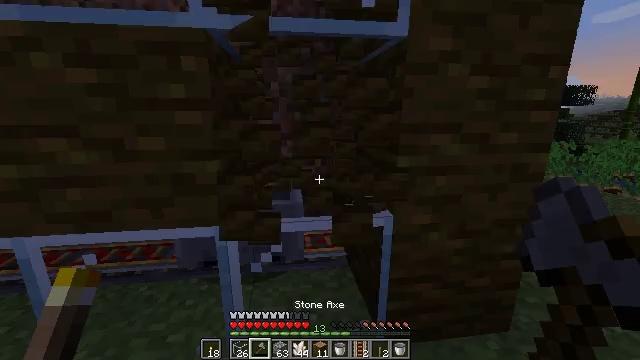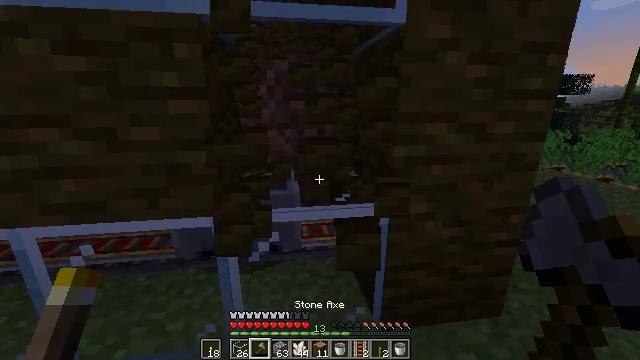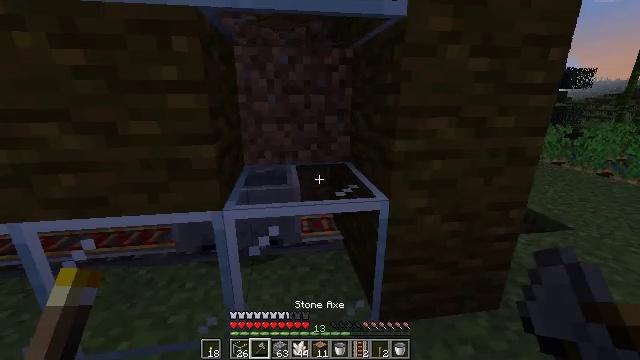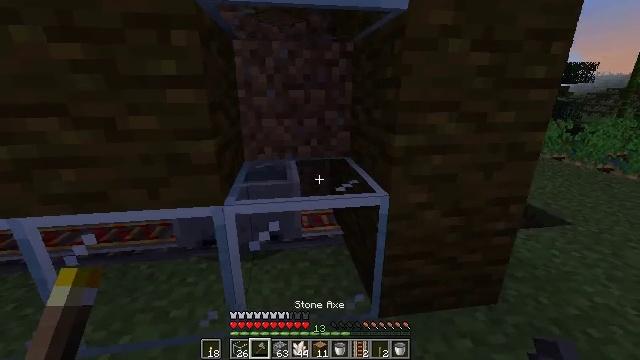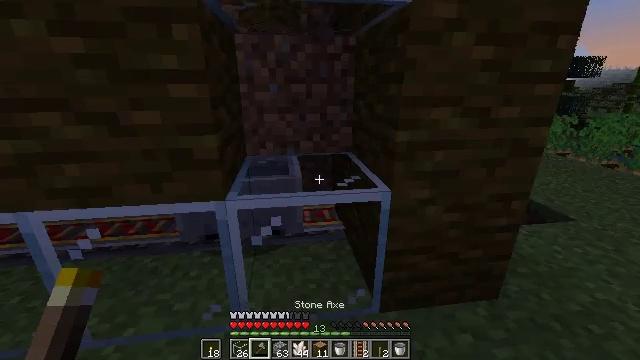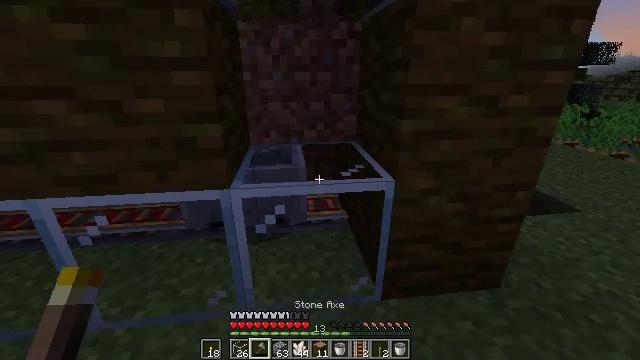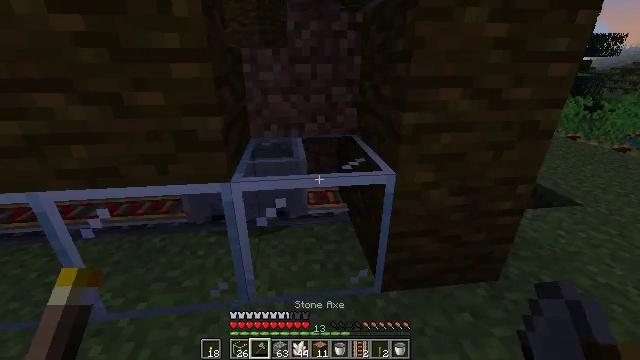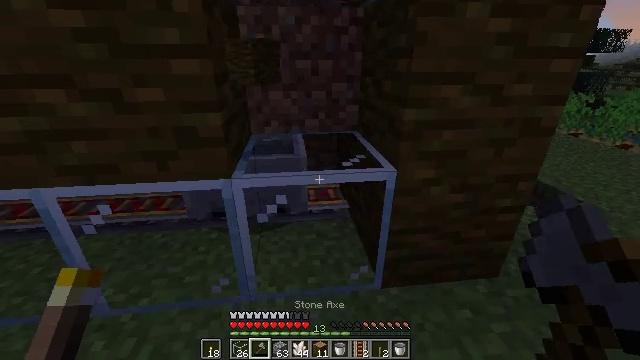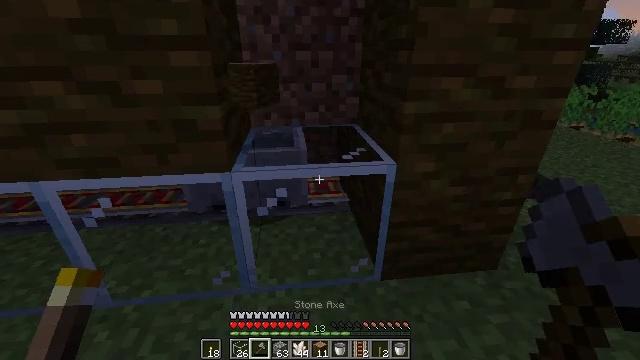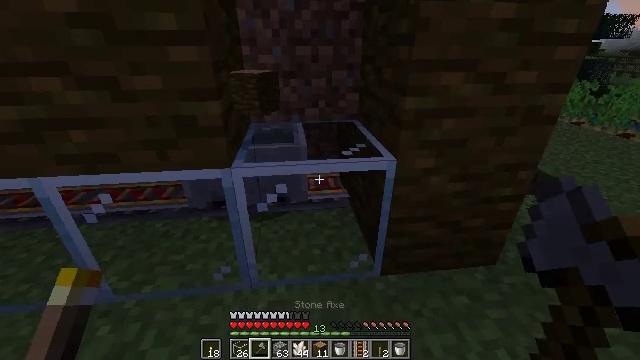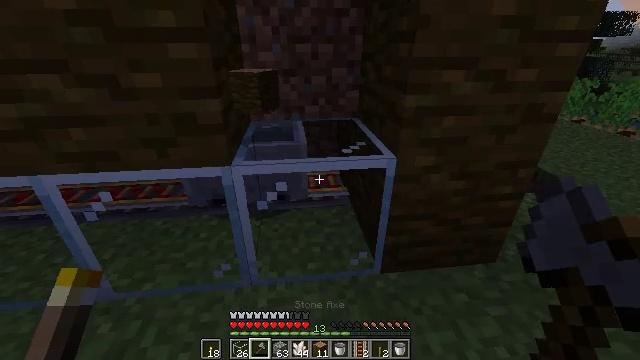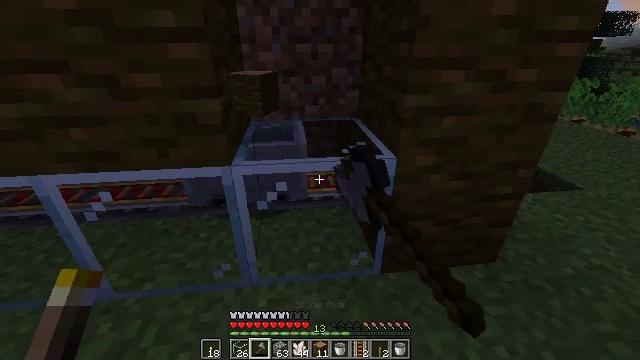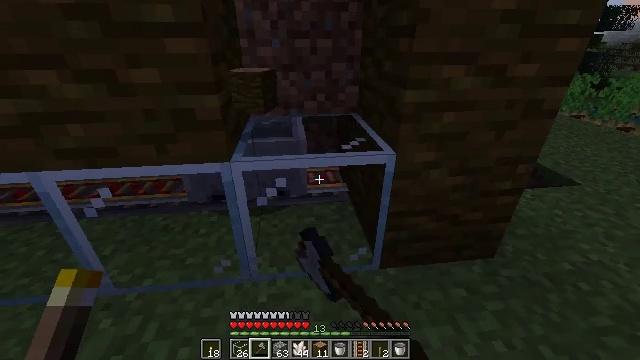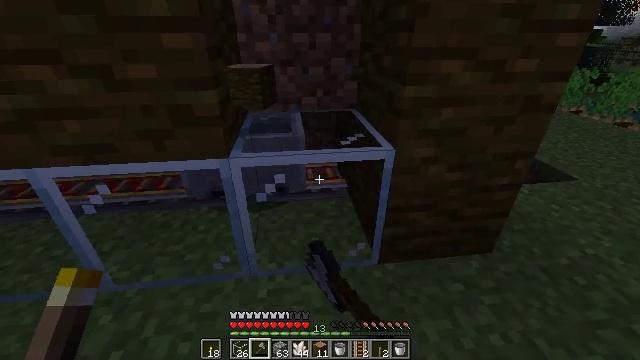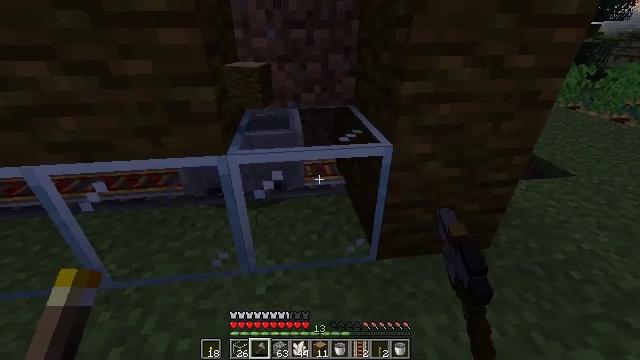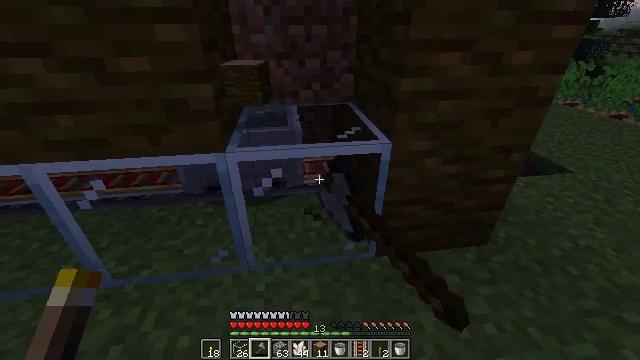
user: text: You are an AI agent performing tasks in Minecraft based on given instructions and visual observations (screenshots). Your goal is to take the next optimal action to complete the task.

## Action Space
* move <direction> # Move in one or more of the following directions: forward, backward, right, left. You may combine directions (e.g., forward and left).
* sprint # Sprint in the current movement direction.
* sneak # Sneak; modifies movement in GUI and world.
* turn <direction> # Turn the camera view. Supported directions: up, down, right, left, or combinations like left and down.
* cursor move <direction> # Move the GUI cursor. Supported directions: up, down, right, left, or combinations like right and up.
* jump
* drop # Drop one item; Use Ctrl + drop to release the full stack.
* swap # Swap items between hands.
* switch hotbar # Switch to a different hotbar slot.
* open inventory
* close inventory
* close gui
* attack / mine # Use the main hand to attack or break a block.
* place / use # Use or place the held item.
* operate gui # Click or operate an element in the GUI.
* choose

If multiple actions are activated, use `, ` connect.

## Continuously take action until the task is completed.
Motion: motion action
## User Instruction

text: Break the glass block.
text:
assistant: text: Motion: turn down
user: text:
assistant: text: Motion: turn down
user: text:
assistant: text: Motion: turn down
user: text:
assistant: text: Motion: turn down
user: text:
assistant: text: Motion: turn down
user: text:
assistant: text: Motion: turn down
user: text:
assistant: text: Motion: no_op
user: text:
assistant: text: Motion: turn down
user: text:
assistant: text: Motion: no_op
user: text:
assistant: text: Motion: attack / mine
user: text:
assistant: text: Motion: attack / mine
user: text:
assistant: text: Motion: attack / mine
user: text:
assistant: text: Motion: attack / mine
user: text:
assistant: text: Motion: attack / mine
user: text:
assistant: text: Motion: attack / mine
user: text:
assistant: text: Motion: attack / mine
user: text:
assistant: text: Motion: attack / mine
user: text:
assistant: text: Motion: attack / mine
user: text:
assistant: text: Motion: attack / mine
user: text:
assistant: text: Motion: attack / mine
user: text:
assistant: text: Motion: attack / mine
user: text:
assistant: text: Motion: attack / mine
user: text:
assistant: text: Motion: attack / mine
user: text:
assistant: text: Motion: attack / mine
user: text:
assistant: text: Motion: attack / mine
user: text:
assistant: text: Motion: attack / mine
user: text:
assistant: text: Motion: attack / mine
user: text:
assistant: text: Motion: attack / mine